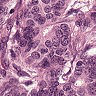
Metastatic tissue present: yes